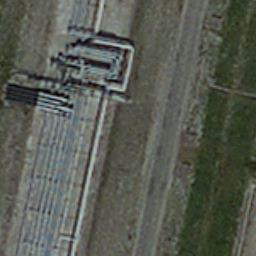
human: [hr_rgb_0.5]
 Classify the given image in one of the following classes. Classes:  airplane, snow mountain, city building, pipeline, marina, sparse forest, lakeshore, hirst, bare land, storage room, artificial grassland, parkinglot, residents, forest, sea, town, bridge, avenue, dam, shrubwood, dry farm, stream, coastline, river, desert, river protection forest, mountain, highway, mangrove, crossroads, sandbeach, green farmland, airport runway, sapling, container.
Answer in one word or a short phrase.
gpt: pipeline